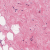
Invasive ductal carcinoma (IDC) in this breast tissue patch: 0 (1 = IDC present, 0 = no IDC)